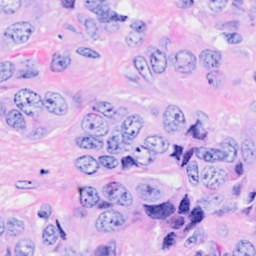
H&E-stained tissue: Breast